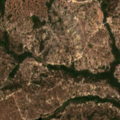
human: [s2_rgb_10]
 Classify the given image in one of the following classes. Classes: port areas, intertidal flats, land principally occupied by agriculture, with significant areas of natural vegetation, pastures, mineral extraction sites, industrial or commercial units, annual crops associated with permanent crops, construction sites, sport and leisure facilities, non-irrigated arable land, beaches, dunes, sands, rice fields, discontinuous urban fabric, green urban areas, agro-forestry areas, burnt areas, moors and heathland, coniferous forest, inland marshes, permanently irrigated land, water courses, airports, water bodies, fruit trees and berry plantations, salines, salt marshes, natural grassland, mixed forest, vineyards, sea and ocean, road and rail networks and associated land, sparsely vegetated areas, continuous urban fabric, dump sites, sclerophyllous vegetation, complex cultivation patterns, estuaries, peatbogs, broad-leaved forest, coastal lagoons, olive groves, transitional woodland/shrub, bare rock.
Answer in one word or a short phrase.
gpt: agro-forestry areas, broad-leaved forest